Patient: sex F, age 52
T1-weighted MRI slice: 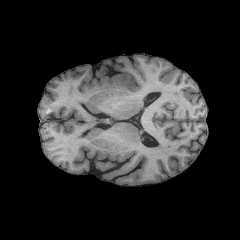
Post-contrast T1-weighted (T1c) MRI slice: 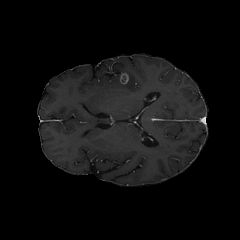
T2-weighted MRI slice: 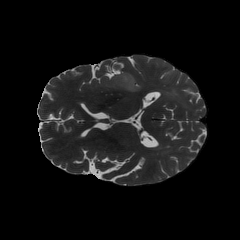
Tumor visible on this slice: yes
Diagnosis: Glioblastoma, IDH-wildtype
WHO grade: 4